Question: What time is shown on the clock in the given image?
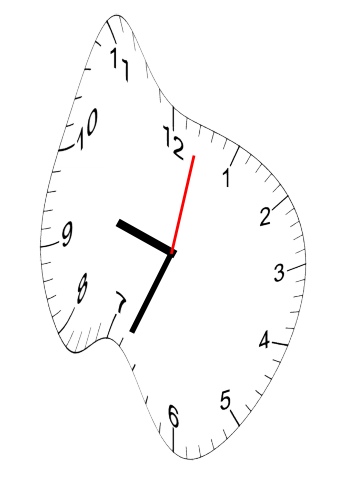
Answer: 09:34:02